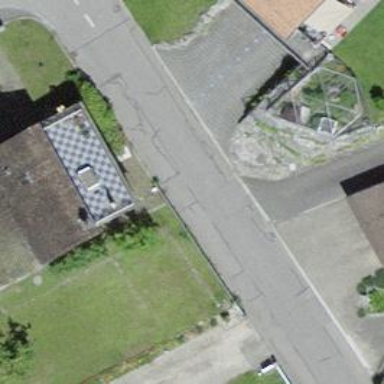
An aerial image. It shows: Asphalt road in residential area.